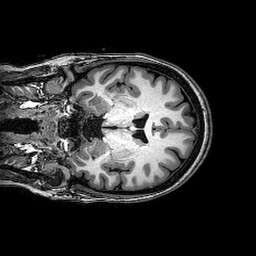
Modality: T1w
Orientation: coronal
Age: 26
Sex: female
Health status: healthy
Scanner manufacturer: philips
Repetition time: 0.008152 s
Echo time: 0.00373 s